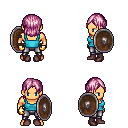
a pixel art fantasy rpg character, male body template, human, tanned skin, teal pirate shirt, metal pants, pink long bangs hairstyle, gold gloves, maroon shoes, shield, four views (front, back, left, right), 2x2 character sprite sheet, small pixel art, hard edges, no anti-aliasing